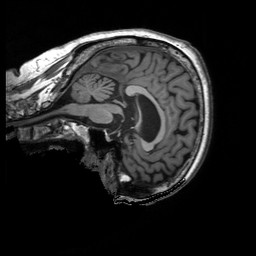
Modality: T1w
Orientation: sagittal
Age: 68
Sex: female
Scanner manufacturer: siemens
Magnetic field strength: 3 T
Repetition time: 2.5 s
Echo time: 0.00248 s